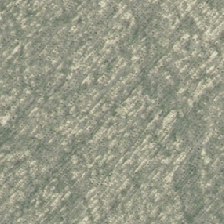
Land cover: harvested_forest